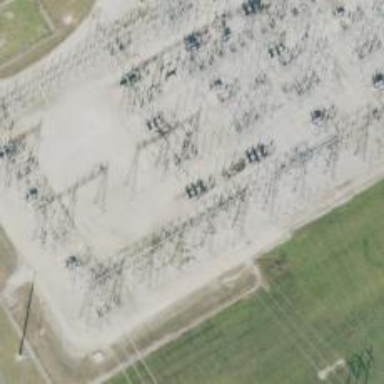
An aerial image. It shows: Switch used for power control.